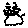
Label: cat